Question: Using fabricJS i am trying to add a sepia effect to my image but I am not happy with either the 'sepia' or 'sepia2' built in effects.
Below id a screenshot with the left image the Sepia2 effect and the right with what i hope to achieve:

Looking in the fabric.js file i can see the breakdown for how the effect is made (see below). I have spent the last hour changing values hoping they can change it to match the above but without understanding what number means what i cannot get a good match. Does anyone know the correct values for the sepia i am after?
'''
applyTo: function(canvasEl) {
var context = canvasEl.getContext('2d'),
imageData = context.getImageData(0, 0, canvasEl.width, canvasEl.height),
data = imageData.data,
iLen = data.length, i, r, g, b;
for (i = 0; i < iLen; i+=4) {
r = data[i];
g = data[i + 1];
b = data[i + 2];
data[i] = (r * 0.393 + g * 0.969 + b * 0.189 ) / 1.351;
data[i + 1] = (r * 0.349 + g * 0.986 + b * 0.168 ) / 1.203;
data[i + 2] = (r * 0.272 + g * 0.934 + b * 0.131 ) / 2.140;
}
context.putImageData(imageData, 0, 0);
}
'''
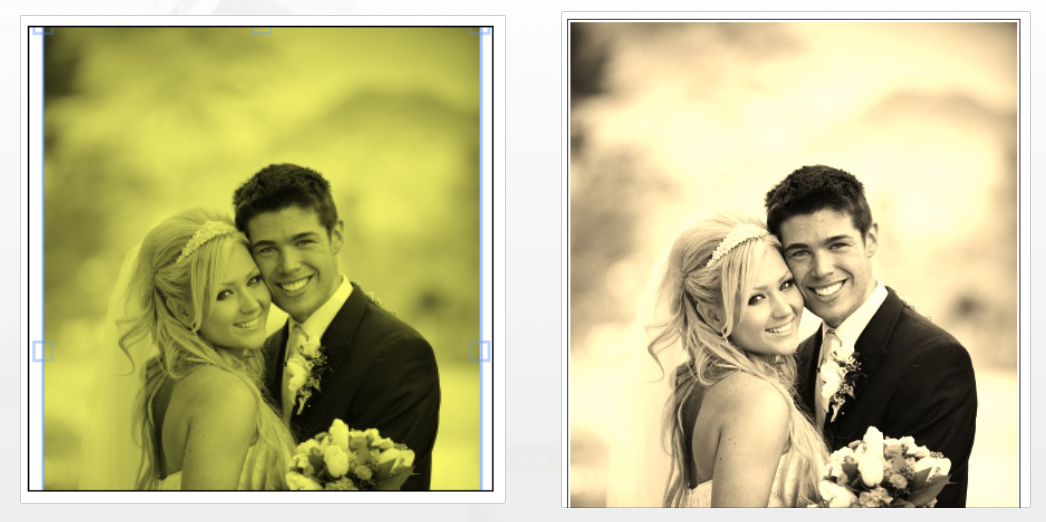
Answer: Other sepia effects use a similar formula but without that trailing division.
So, taking the sepia2 filter;
Try changing these lines:
'''
data[i] = (r * 0.393 + g * 0.969 + b * 0.189 ) / 1.351;
data[i + 1] = (r * 0.349 + g * 0.986 + b * 0.168 ) / 1.203;
data[i + 2] = (r * 0.272 + g * 0.934 + b * 0.131 ) / 2.140;
'''
To simply:
'''
data[i] = (r * 0.393 + g * 0.969 + b * 0.189 );
data[i + 1] = (r * 0.349 + g * 0.986 + b * 0.168 );
data[i + 2] = (r * 0.272 + g * 0.934 + b * 0.131 );
'''
It is the closest I've been able to come to getting a 'recognizable' sepia effect.